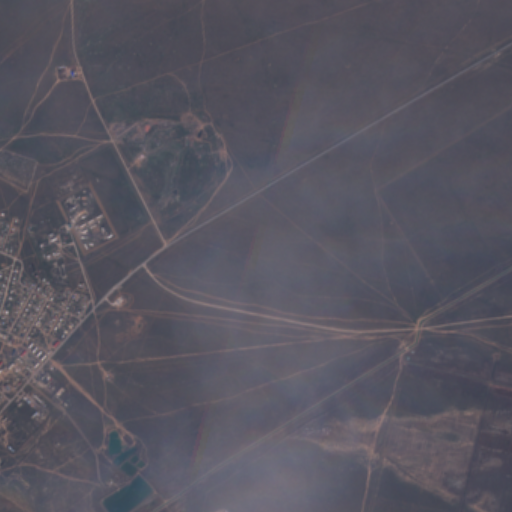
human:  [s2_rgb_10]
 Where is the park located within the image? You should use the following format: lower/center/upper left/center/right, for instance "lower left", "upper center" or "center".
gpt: The park is located in the upper left of the image.
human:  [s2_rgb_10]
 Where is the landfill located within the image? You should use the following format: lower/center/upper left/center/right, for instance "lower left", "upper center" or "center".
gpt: There is no landfill in the image.